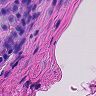
Metastatic tissue present: no